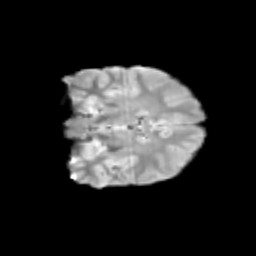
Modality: T2w
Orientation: coronal
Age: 13
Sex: female
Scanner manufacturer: siemens
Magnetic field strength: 3 T
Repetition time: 3.8 s
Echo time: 0.07 s